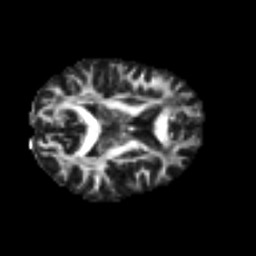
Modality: FA
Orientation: axial
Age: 37
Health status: ill
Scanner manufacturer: philips
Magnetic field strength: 3 T
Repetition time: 9 s
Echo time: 0.127 s